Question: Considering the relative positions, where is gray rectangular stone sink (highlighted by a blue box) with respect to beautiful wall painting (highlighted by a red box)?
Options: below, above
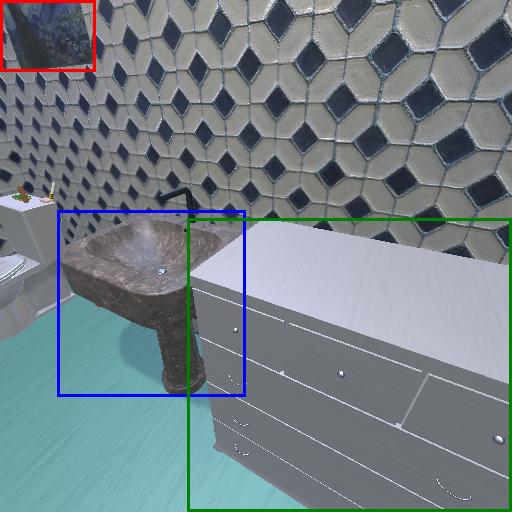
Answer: below